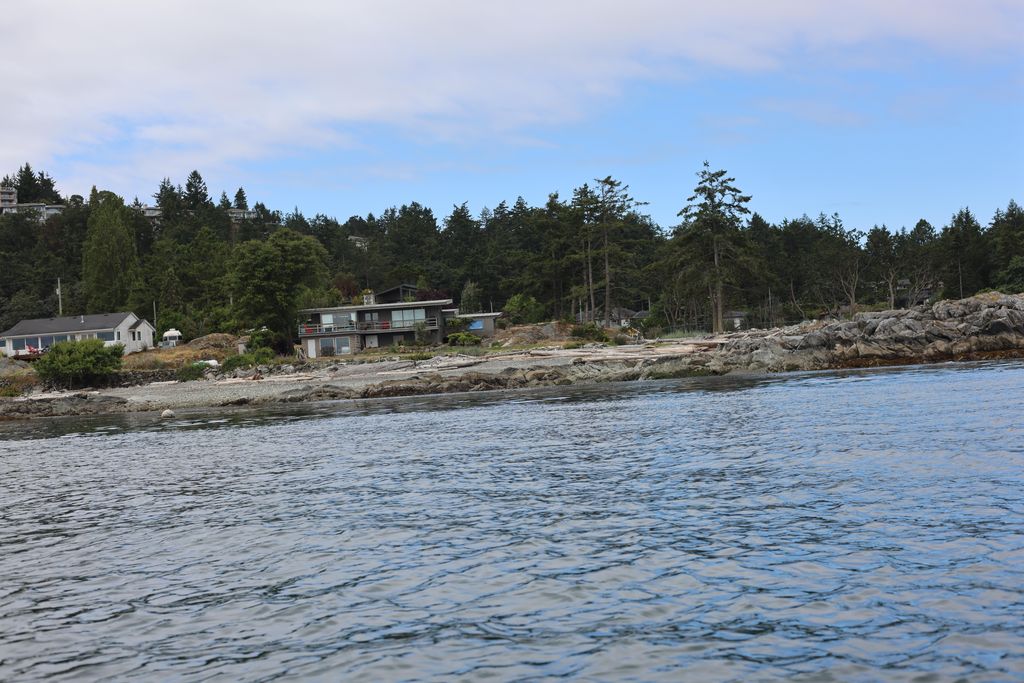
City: victoria